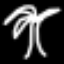
Label: palm tree